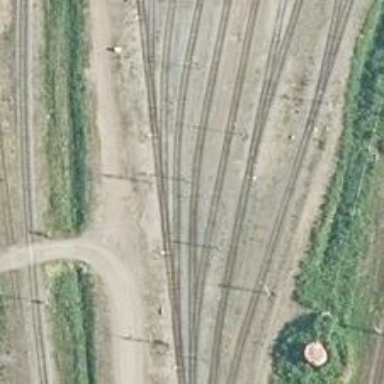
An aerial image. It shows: Railway signal.